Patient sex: M
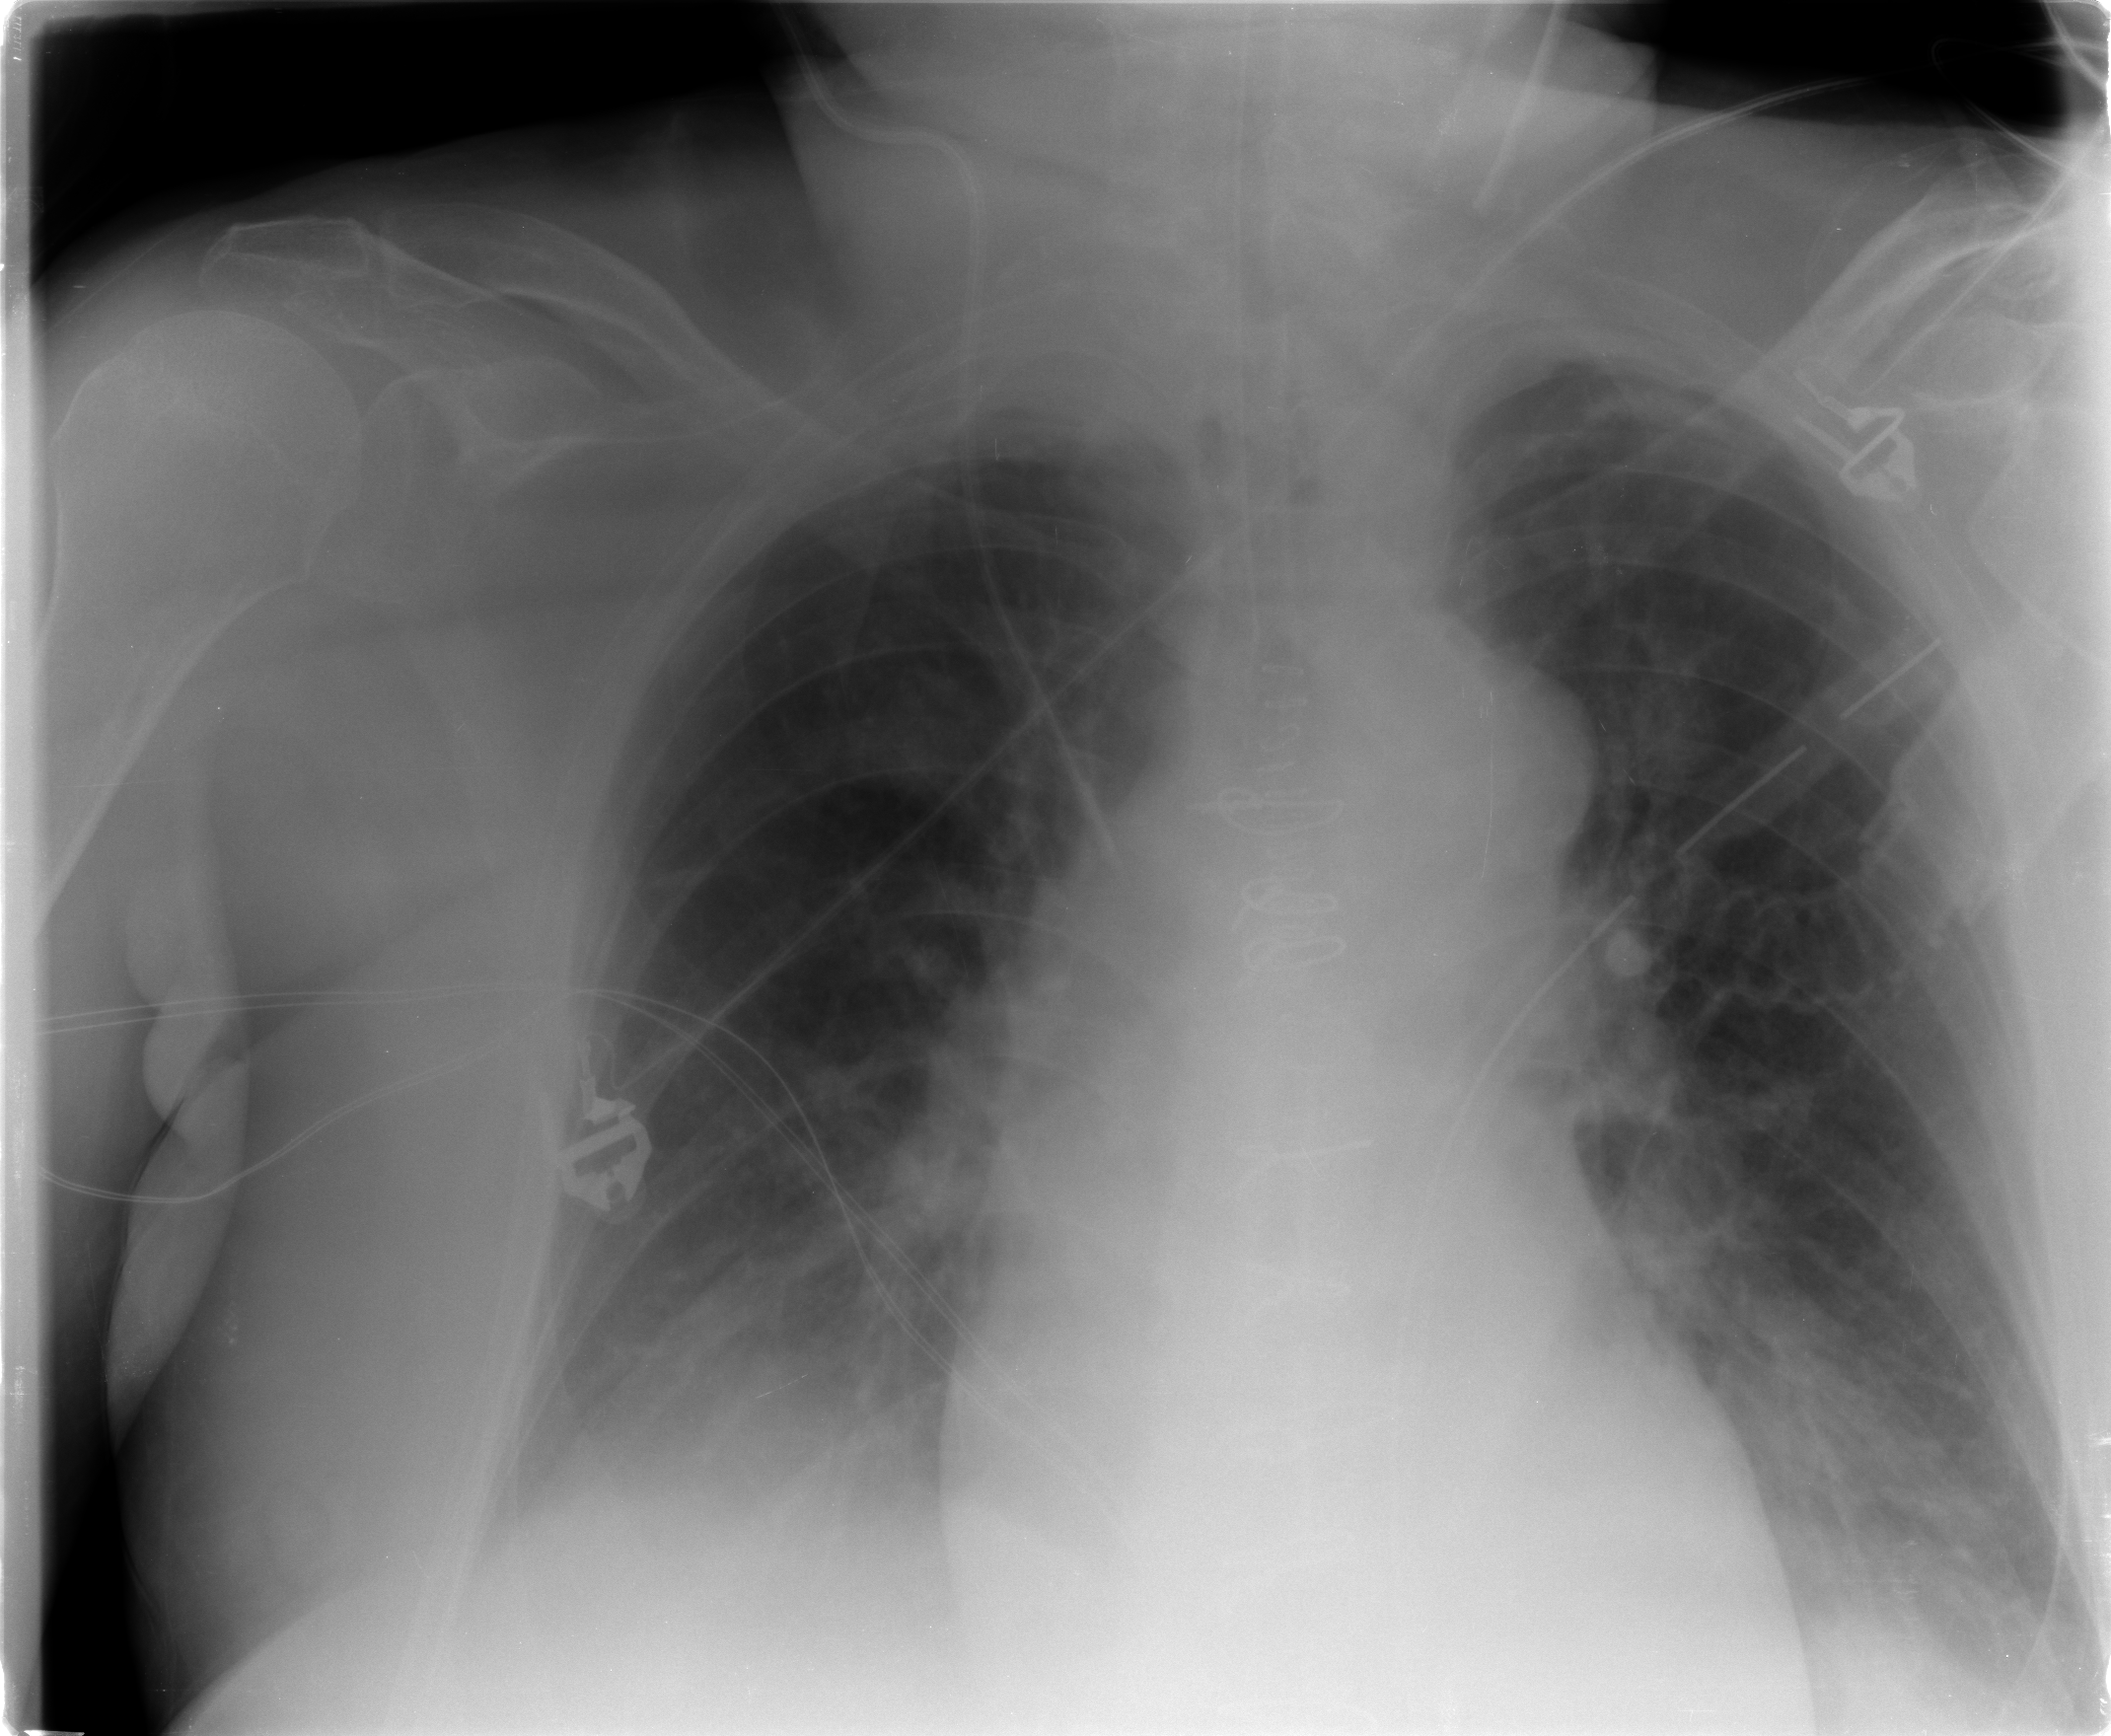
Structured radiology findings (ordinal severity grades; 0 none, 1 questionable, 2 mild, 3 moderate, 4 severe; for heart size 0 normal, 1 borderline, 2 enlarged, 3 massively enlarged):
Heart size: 2
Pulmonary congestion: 2
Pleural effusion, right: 2
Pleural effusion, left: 2
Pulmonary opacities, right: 2
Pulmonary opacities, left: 2
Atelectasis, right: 2
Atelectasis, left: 2